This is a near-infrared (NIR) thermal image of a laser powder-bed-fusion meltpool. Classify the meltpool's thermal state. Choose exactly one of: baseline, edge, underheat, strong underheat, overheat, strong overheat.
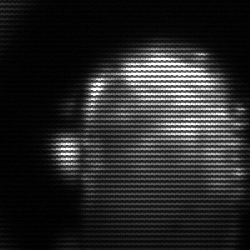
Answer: baseline